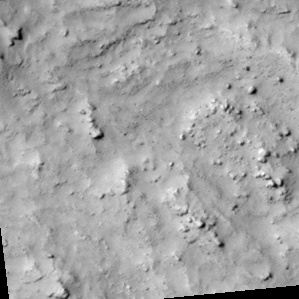
Label: non_frost